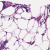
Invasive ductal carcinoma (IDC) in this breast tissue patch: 0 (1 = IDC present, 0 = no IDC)